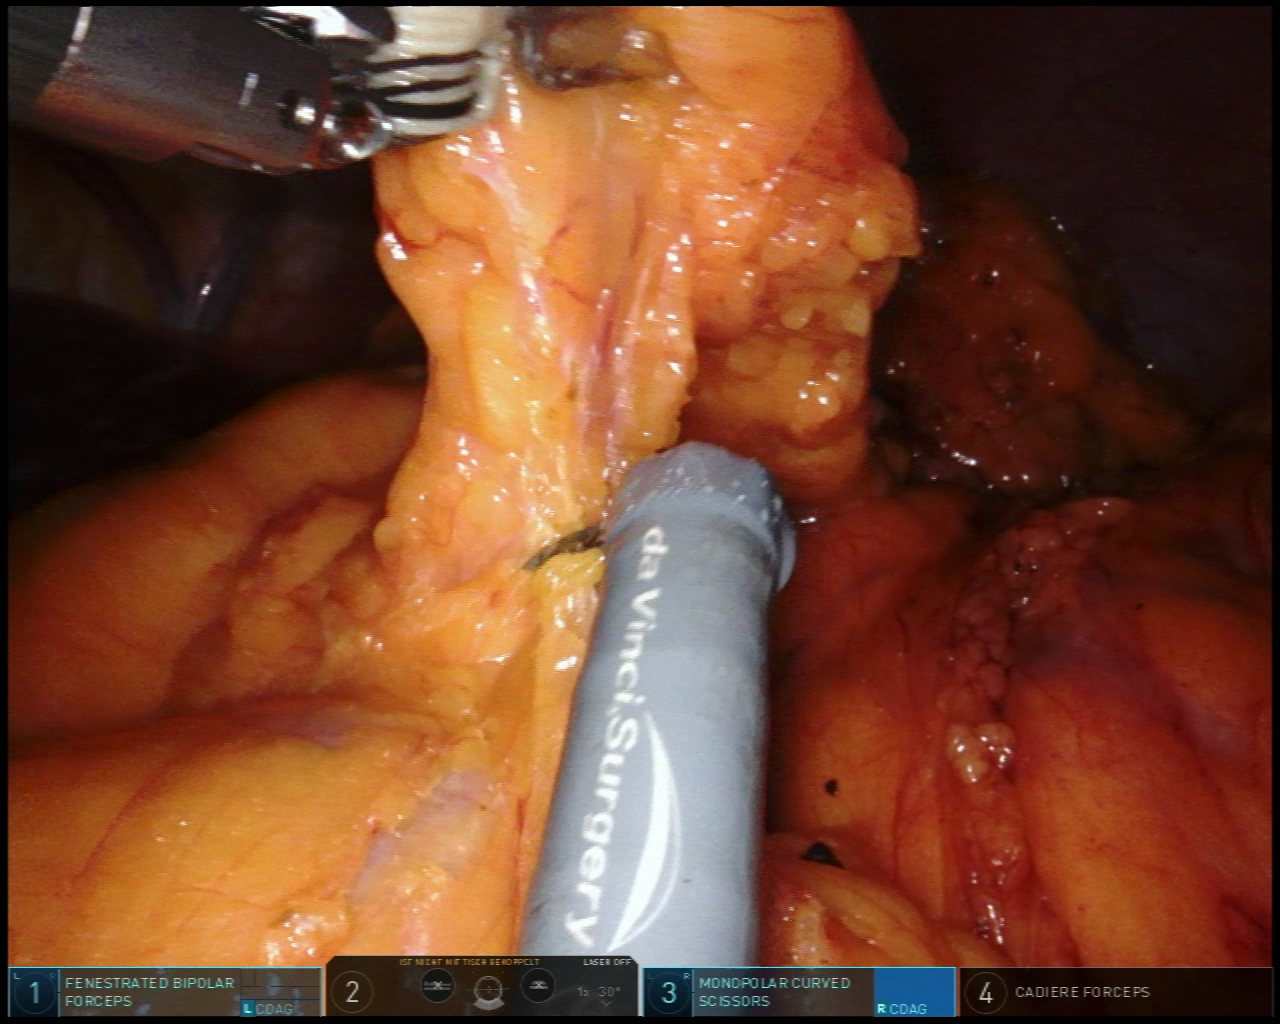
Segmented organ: liver
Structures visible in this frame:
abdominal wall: yes
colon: yes
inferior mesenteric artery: no
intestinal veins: no
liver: yes
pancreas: no
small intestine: no
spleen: no
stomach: no
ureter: no
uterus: no
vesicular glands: no